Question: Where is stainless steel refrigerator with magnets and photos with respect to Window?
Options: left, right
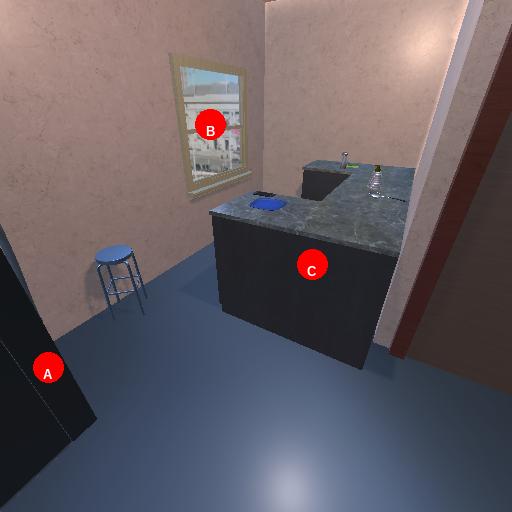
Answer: left